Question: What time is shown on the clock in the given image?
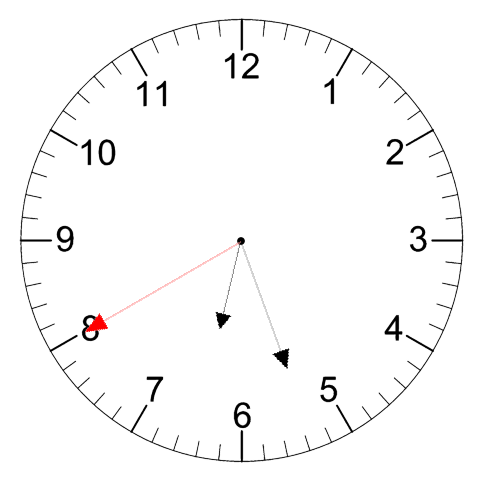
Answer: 06:26:40